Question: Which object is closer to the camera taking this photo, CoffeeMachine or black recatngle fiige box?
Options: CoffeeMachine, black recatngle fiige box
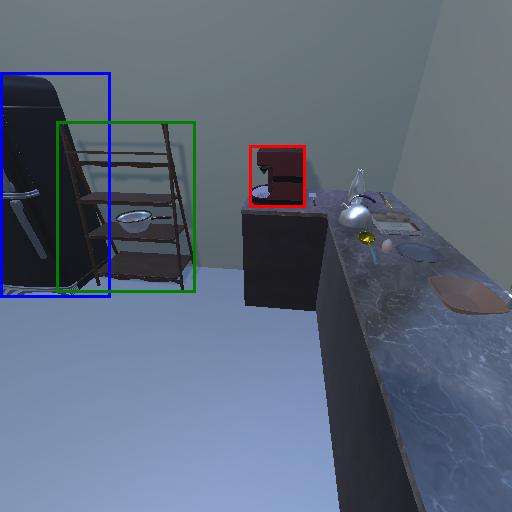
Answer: CoffeeMachine